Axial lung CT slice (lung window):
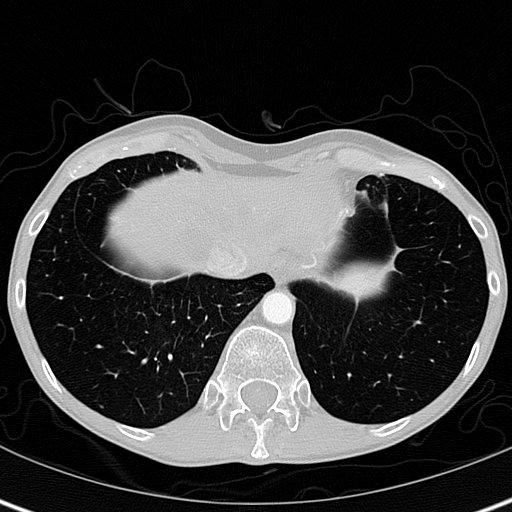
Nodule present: no